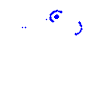
Particle: electron